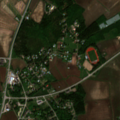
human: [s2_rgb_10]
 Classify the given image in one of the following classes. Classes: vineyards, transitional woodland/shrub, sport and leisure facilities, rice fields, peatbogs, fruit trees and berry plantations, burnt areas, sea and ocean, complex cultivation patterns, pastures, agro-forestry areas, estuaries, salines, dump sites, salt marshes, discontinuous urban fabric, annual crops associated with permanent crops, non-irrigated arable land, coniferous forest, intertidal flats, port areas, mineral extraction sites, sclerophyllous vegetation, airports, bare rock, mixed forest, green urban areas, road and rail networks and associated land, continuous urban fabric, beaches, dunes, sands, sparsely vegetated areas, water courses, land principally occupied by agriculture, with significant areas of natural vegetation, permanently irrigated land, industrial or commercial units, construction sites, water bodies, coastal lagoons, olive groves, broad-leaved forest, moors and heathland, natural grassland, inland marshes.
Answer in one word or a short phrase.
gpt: discontinuous urban fabric, non-irrigated arable land, land principally occupied by agriculture, with significant areas of natural vegetation, mixed forest